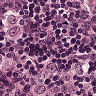
Metastatic tissue present: yes